Question: I'm working on this tutorial, it's about querying the mysql database by using Json and a php script, and everything is just fine, but I'm working on listing these results you see here in a ListView and not as a TextView as you see below. Thats seems easy, but I can't make it work by replacing TextView with ListView.
image:

Here is the tutorial (code inside) :
<URL>
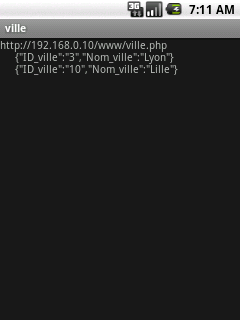
Answer: <URL>
ListViews use adapters to grab the elements to fill the list rows up with. You'll have to feed the JSON results into a SimpleListAdapter via a List or array (ArrayList, what have you.).
from <URL>:
'''
SimpleAdapter nommes = new SimpleAdapter(
this,
list,
R.layout.main_item_two_line_row,
new String[] { "line1","line2" },
new int[] { R.id.text1, R.id.text2 } );
'''
(in your case you could show/hide the id/name by using a one-line layout or a two-line layout like in this example)
Then apply the adapter
'''
listView.setAdapter(nommes);
'''
'''
jObject = new JSONObject("<your JSON string from provider>");
// in my case:
res = jObject.getJSONObject("results");
**dataAdapter = new ArrayAdapter<String>(this, R.layout.item, R.id.itemName);**
try {
for (int r = 0; r < rslt.length(); r++){
JSONArray jA = rslt.getJSONArray(Integer.toString(r));
schoolLocString = jA.getString(0) +"|"+ jA.getString(1) +"[" + jA.optString(2);
**dataAdapter.add(schoolLocString);**
}
**myListView.setListAdapter(dataAdapter);**
} catch (JSONException e) {
Log.v(TAG, "Exception " + e);
} catch (NullPointerException e){
Log.v(TAG, "NPE, no rslt");
}
'''
This is a really lazy way to do it and probably bad practice, but you can get the idea.